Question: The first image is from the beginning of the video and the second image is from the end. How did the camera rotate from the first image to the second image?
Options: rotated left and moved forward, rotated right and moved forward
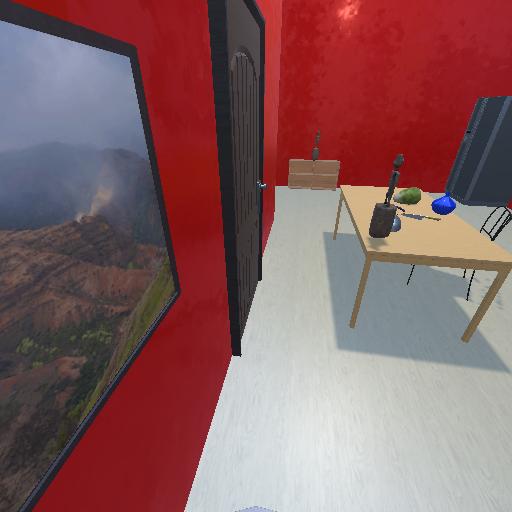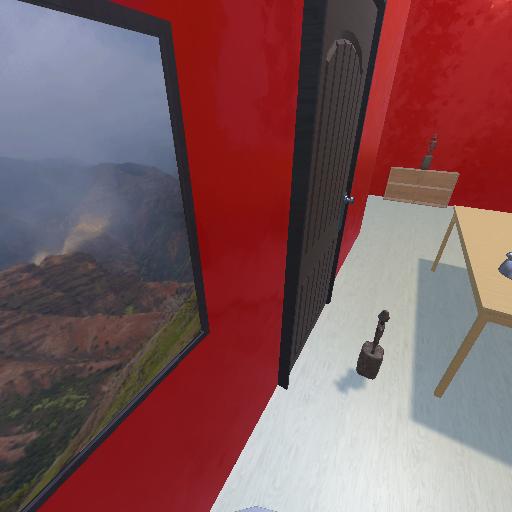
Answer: rotated left and moved forward